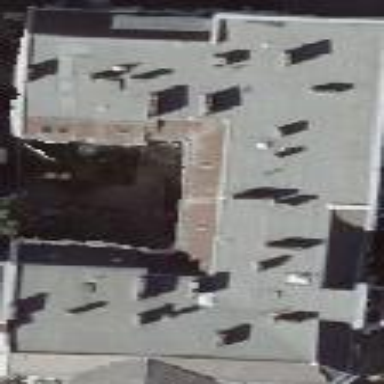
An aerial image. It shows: Residential building with double saltbox roof shape.